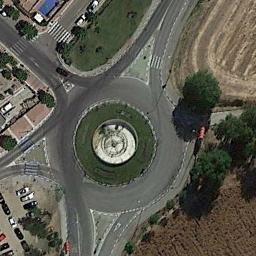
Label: roundabout